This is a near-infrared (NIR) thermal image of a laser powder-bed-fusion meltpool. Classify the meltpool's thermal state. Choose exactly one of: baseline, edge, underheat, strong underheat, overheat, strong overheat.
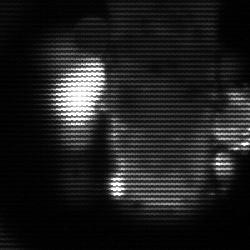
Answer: strong underheat